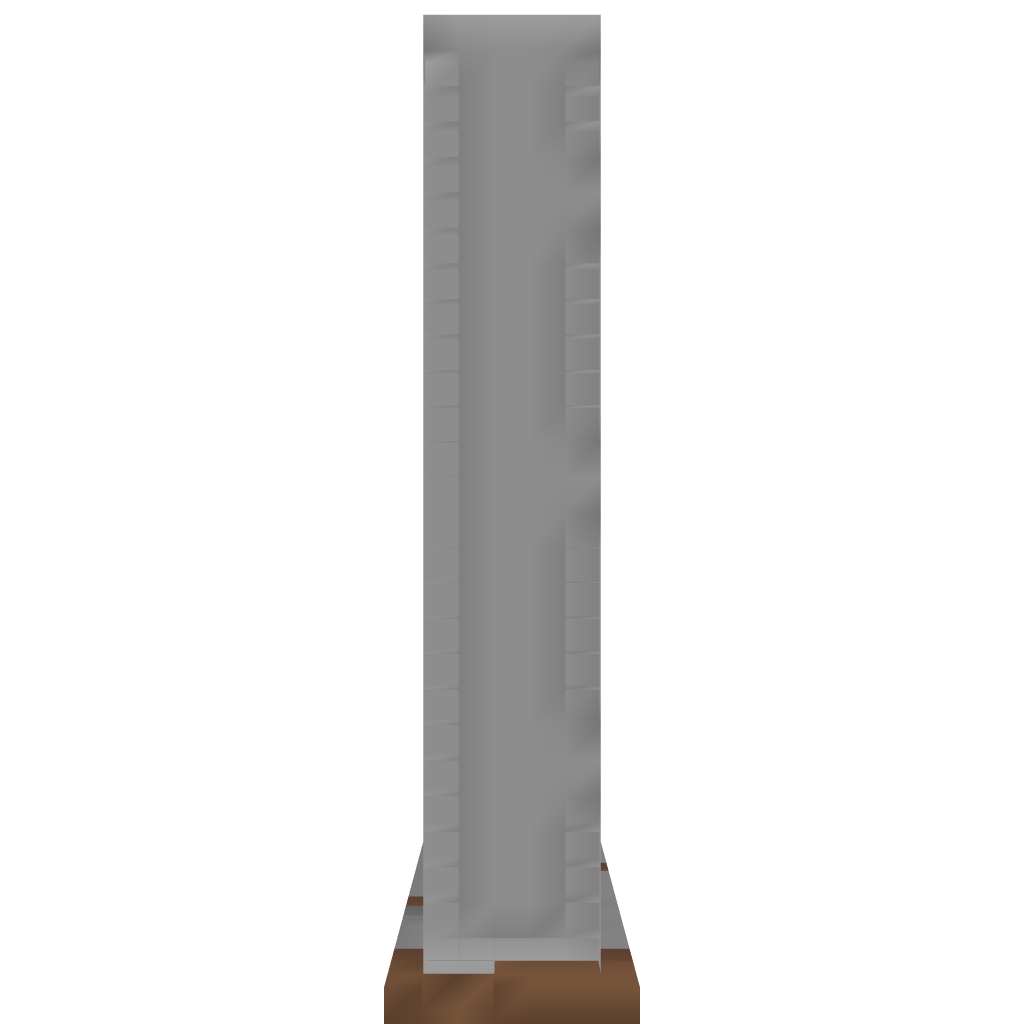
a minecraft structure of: Modern Style Fountain/ town square